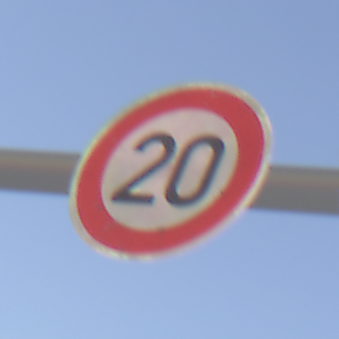
Verkehrszeichen: Geschwindigkeit20
Umgebung: Outdoor, RoadRail
Tageszeit: SunriseSunset
Wetter: PartlyCloudy
Licht: Natural
Jahreszeit: NotSpecified
Kontrast: HighContrast